高一 · 计数
（2020 秋・和平区期末）已知某校一次数学测验所有学生得分都在 [80，150] 内, 根据学生得分情况绘制的频率分布直方图如图所示, 则图中 $a$ 的值是 ( )

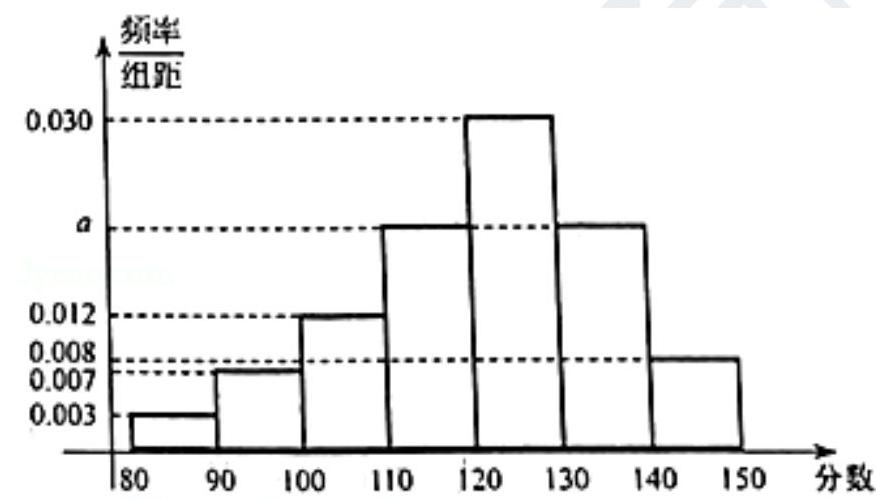
A. 0.015
B. 0.020
C. 0.030
D. 0.040
答案: B
解析: 解：由频率分布直方图可得 $(0.003+0.007+0.012+2 a+0.03+0.008) \times 10=1$,解得 $a=0.020$.

故选: $B$.